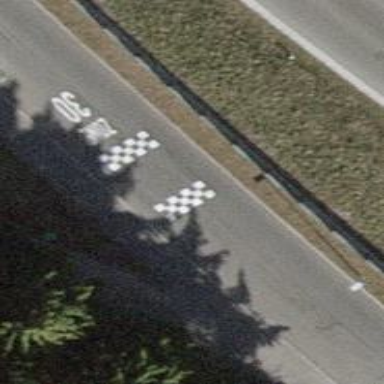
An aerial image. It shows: Traffic calming cushion.